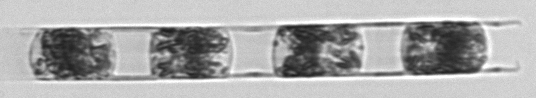
Label: Hemiaulus